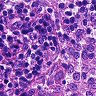
Metastatic tissue present: no